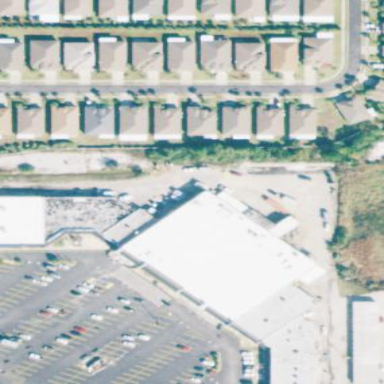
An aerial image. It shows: Retail building.